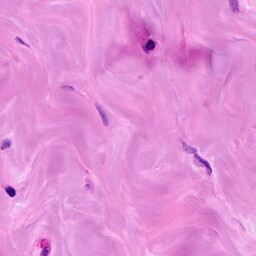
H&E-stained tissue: Breast